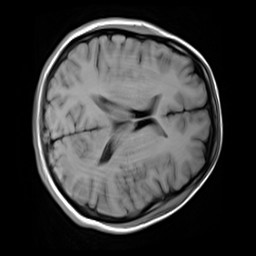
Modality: T1w
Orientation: axial
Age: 22
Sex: female
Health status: healthy
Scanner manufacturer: siemens
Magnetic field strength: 3 T
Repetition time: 4.1 s
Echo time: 0.0085 s